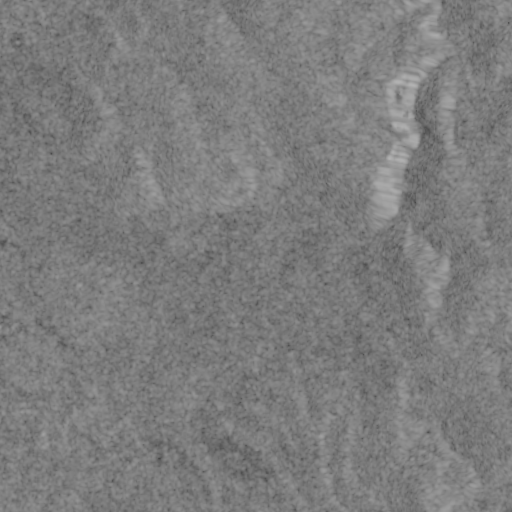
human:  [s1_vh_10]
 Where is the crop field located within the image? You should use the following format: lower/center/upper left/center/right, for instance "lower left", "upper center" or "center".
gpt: The crop field is located in the lower left of the image.
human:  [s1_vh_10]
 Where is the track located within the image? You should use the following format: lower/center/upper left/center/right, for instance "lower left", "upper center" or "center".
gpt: The track is located in the lower left of the image.
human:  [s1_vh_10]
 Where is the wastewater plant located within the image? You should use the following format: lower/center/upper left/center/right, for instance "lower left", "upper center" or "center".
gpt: The wastewater plant is located in the center left of the image.
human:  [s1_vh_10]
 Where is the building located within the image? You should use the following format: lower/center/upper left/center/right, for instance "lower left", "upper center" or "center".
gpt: The building is located in the upper left of the image.
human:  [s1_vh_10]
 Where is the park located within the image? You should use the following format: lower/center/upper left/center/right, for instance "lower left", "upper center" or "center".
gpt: There is no park in the image.

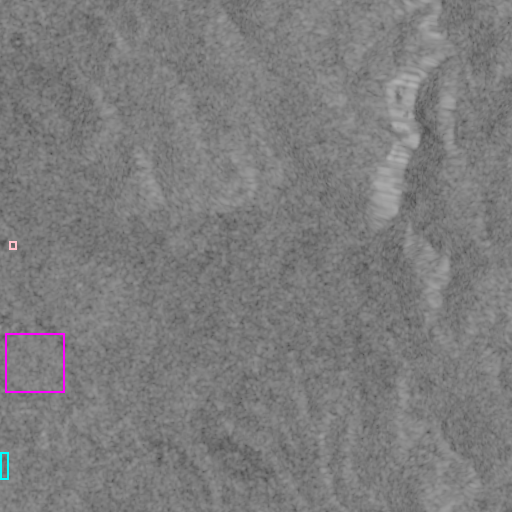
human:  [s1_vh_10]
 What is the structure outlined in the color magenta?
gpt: The structure outlined in magenta is a crop field.
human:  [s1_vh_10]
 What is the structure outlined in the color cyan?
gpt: The structure outlined in cyan is a track.
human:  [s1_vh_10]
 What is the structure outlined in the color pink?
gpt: The structure outlined in pink is a wastewater plant.
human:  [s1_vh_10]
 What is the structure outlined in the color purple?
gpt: There is no purple outline.